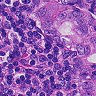
Metastatic tissue present: yes